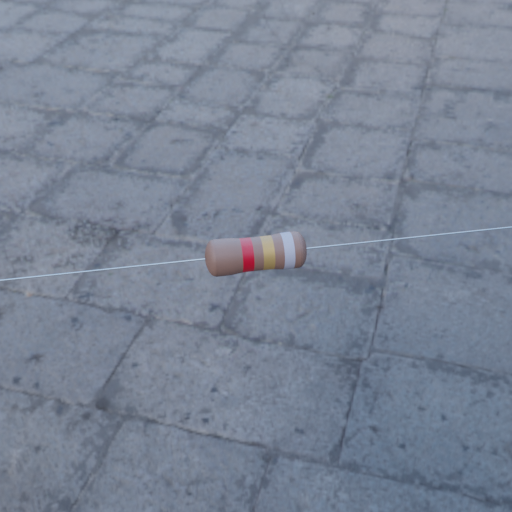
Resistor colour bands (in order): red, gold, silver